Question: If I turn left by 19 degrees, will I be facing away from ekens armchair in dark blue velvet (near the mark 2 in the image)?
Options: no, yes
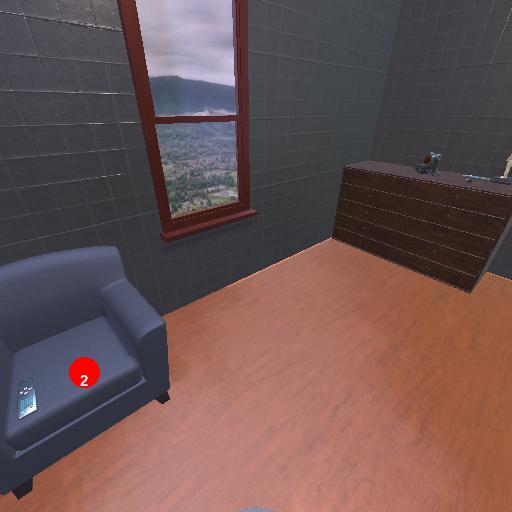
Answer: no